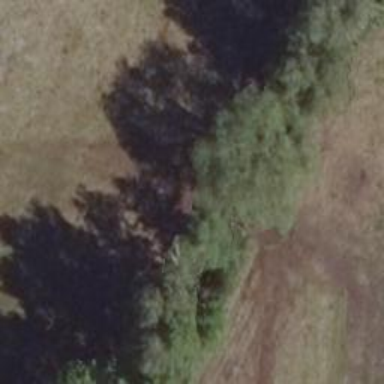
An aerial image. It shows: Row of trees in natural setting.